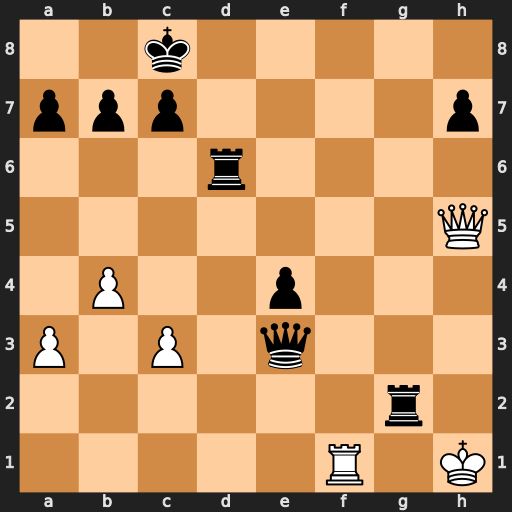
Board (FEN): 2k5/ppp4p/3r4/7Q/1P2p3/P1P1q3/6r1/5R1K
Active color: w
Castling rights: -
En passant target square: -
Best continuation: Rf8+ Rd8 Qf5+ Kb8 Rxd8#